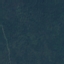
Land use / land cover: Forest